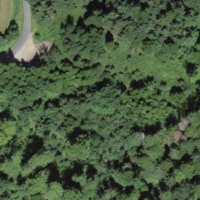
EUNIS habitat code: 43
Species observed at this site:
Geum rivale